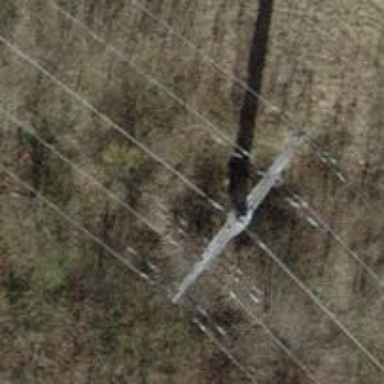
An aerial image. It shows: Power pole.